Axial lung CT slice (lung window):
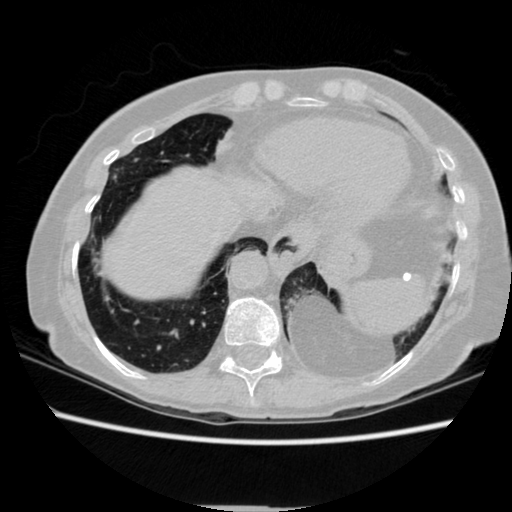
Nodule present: no